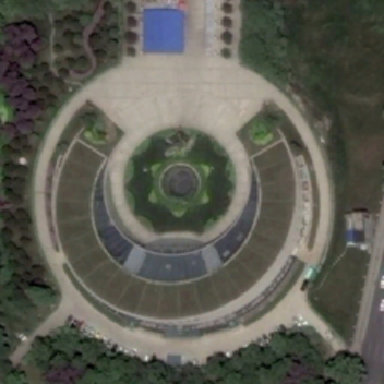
A circle square and some dark green trees .